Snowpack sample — Snodgrass Mountain, Crested Butte, Colorado (2/4/25, 12:06 PM MST)
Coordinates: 38.923, -106.968
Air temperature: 35 °F
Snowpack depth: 80 cm
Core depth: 60 cm
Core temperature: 32 °F
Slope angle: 14°, slope face: 78°
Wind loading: low
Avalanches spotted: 0
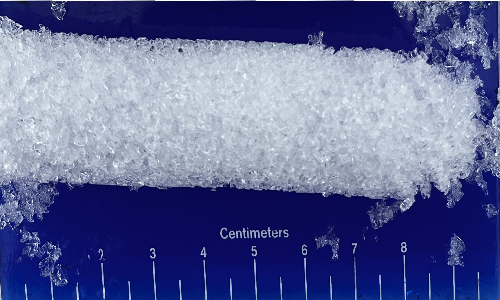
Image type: core
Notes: No avalanches nearby, unusually warm weather for the last month reported by residents, Collected 25 yards from treeline